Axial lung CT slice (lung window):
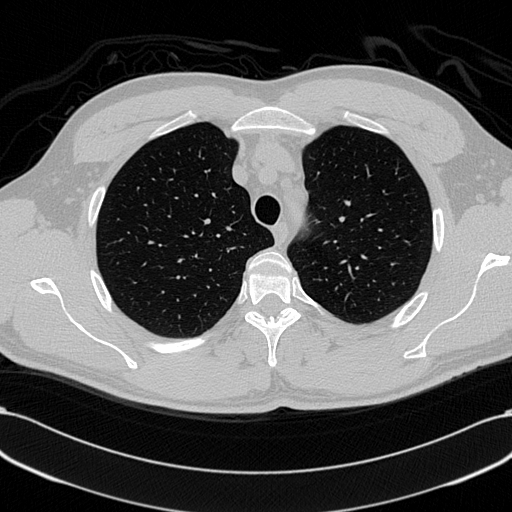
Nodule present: no